Interaction volume radius: 5 \u00c5
Interaction volume height: 30 \u00c5
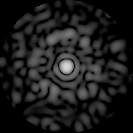
Disorder parameter: 0.8314